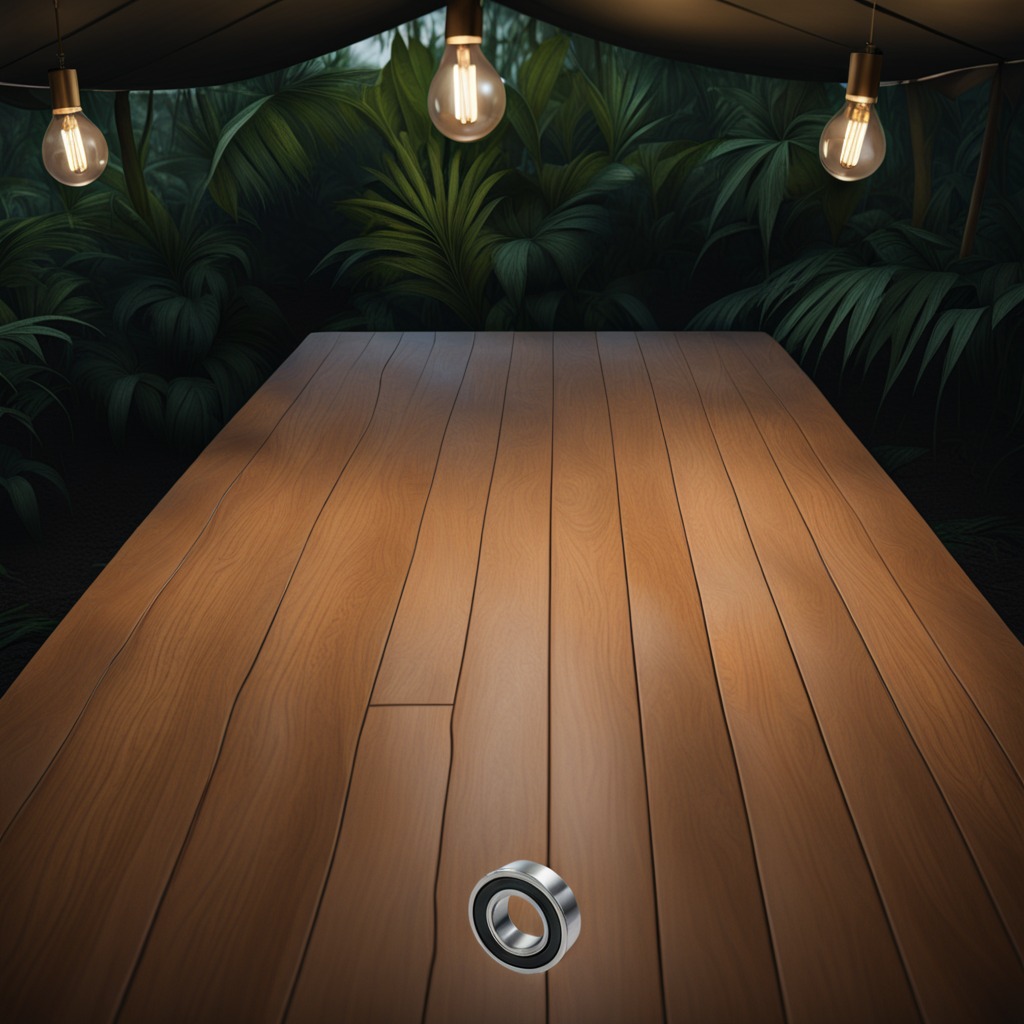
A metal ball bearing is lying on a wooden table inside a jungle field workshop tent at night dim ambient light soft shadows worn but